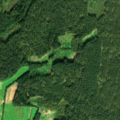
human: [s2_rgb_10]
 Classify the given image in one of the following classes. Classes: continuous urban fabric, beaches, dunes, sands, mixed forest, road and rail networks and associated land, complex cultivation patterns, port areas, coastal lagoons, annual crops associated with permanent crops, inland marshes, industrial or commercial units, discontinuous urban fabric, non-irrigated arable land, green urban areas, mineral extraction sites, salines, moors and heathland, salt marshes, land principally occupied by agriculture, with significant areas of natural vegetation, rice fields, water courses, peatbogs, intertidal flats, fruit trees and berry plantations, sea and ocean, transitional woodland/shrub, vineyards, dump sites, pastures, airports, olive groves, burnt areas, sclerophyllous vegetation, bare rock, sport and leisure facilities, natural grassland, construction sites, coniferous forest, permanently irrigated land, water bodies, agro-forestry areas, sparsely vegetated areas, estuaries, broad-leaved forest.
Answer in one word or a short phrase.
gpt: pastures, complex cultivation patterns, coniferous forest, mixed forest